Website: apple-inc
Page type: customer-info-address
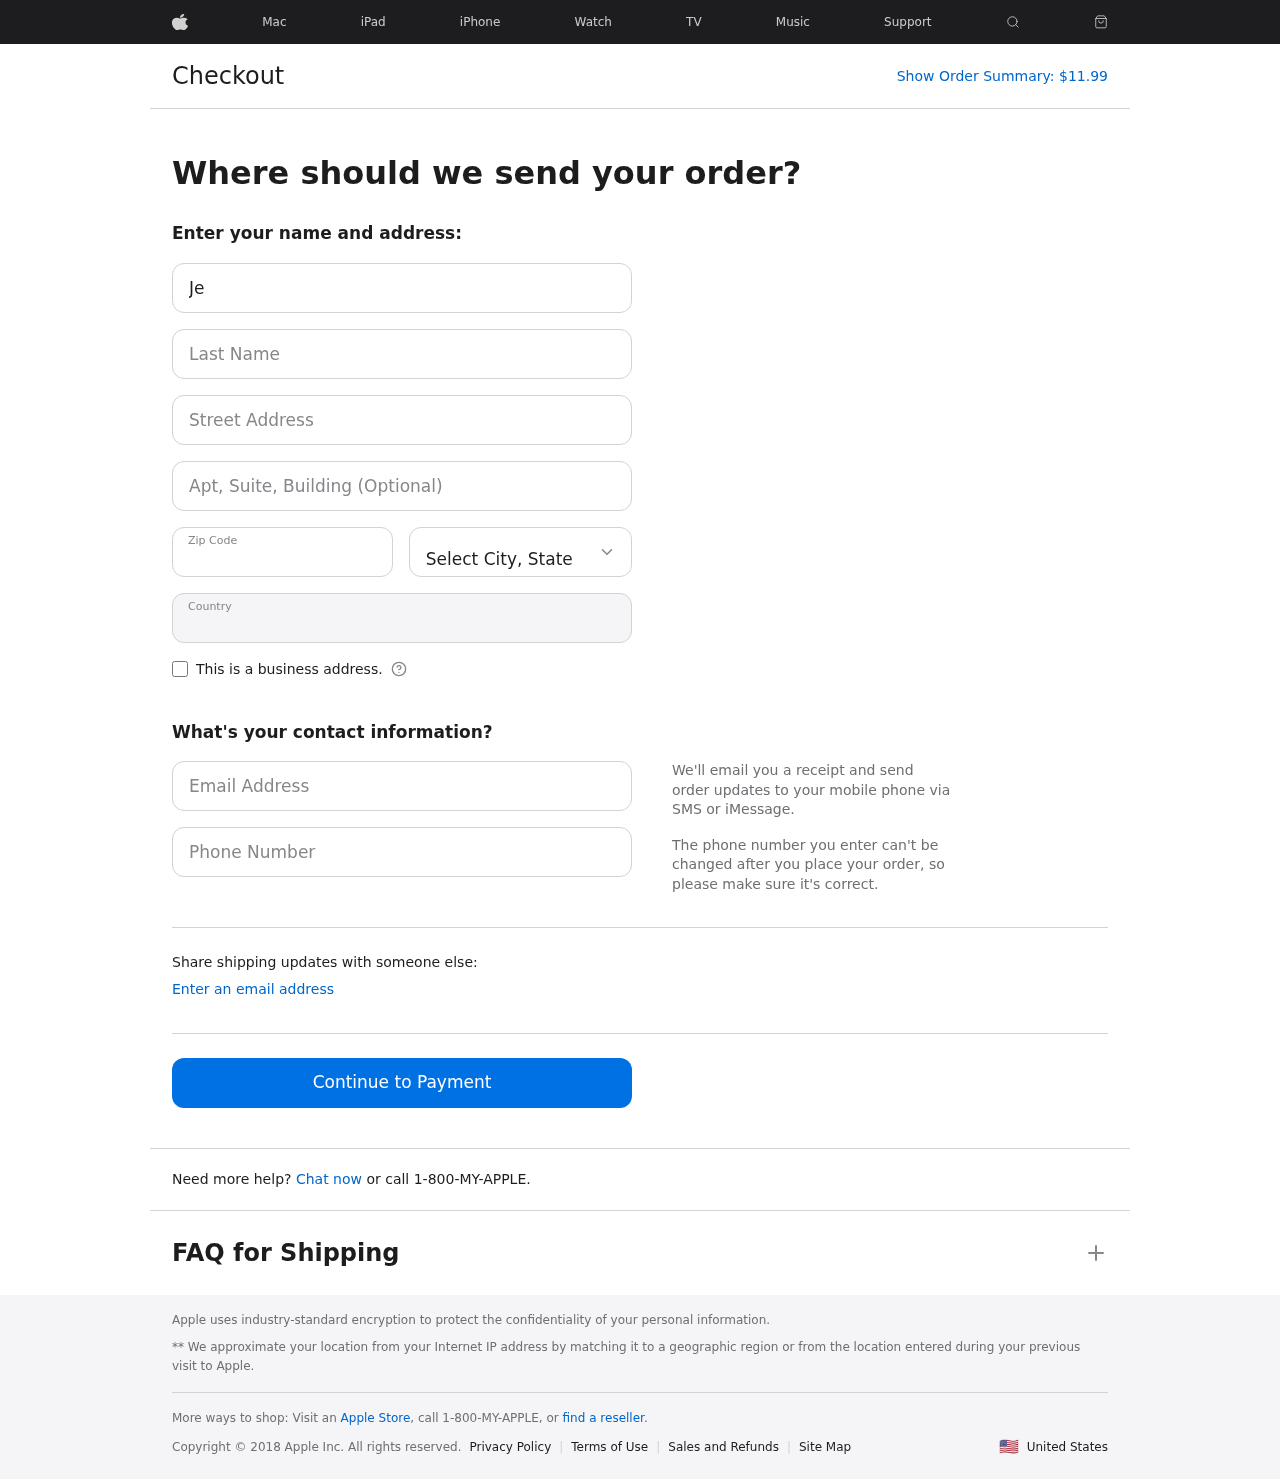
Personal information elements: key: PII_CITY_STATE
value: Jordanside, OH
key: PII_COUNTRY
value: United States
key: PII_EMAIL
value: jennifer_hall@hotmail.com
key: PII_FIRSTNAME
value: Jennifer
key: PII_LASTNAME
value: Hall
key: PII_PHONE
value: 8414200192
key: PII_POSTCODE
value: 34451
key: PII_STREET
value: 366 Mark Ridge Apt. 142
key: PII_STREET2
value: Suite 797
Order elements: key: ORDER_TOTAL
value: $11.99